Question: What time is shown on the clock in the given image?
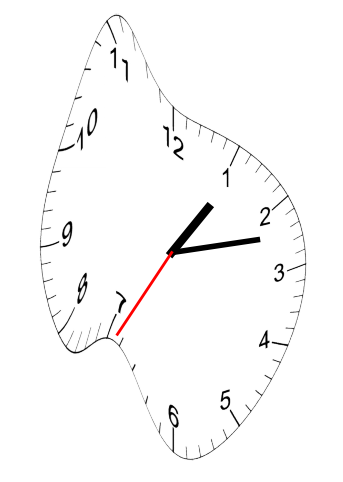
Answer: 01:12:35